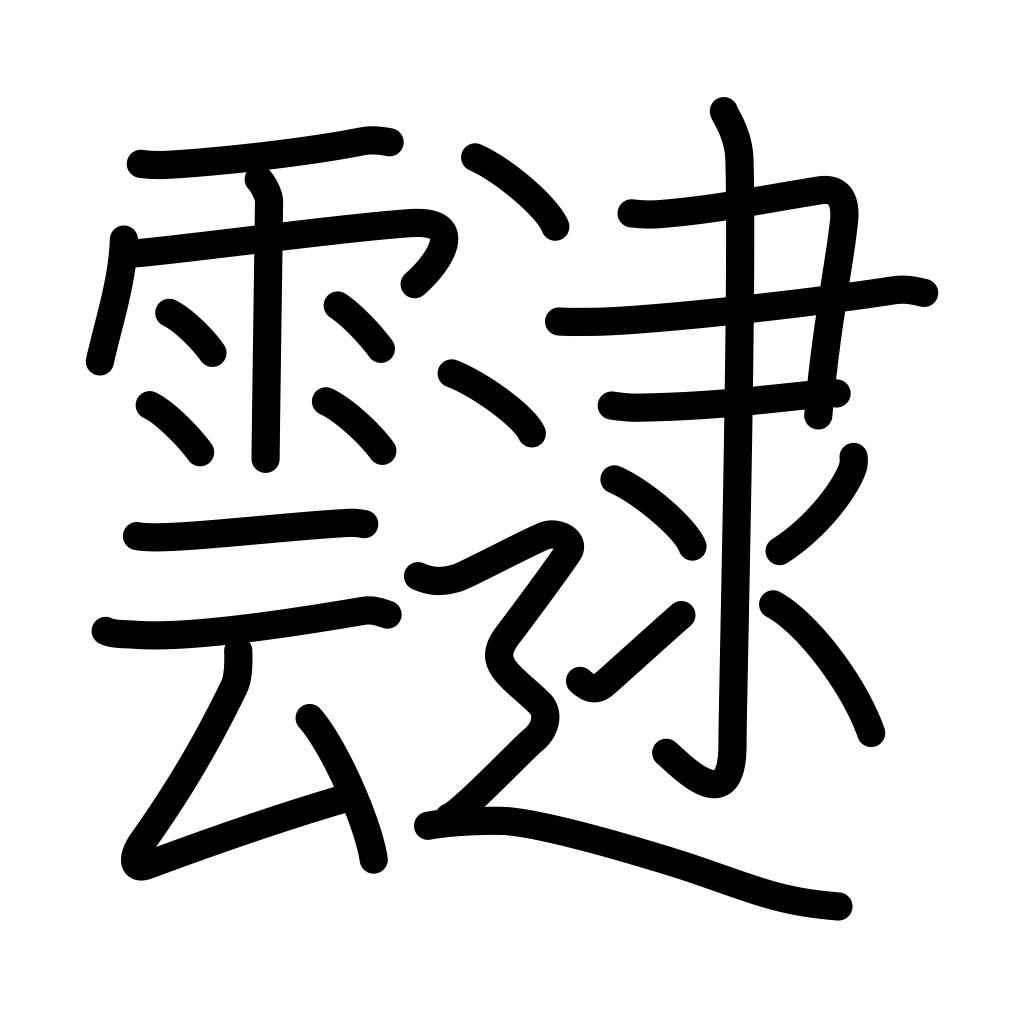
Meaning: cloud cover